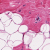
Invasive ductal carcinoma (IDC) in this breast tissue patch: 0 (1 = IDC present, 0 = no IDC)